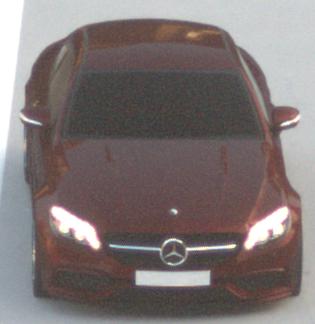
Make: Mercedes-Benz
Model: C 43 AMG
Detailed model: C-Class (205) AMG Limousine
Model produced from: 2016/10
Model produced until: 2018/04
Doors: 4
Color: red
Road condition: dry road
Daytime: sunrise or sunset
Contrast: low contrast